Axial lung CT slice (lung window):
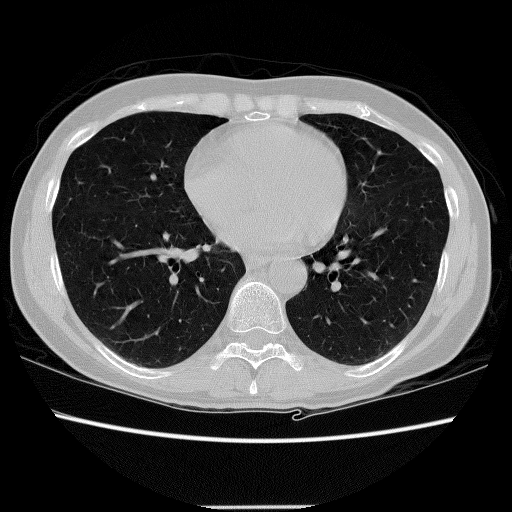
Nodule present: no